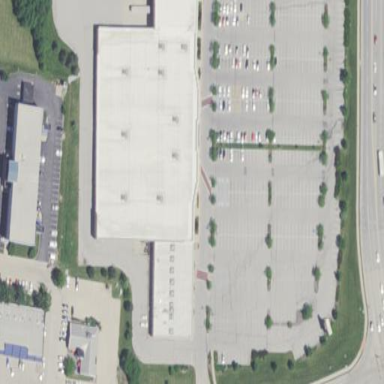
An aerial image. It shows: Retail area.